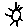
Label: sun